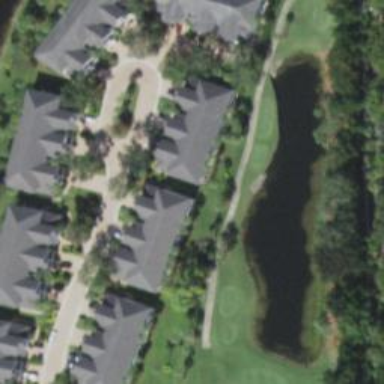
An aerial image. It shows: Path for both roads and golfers.